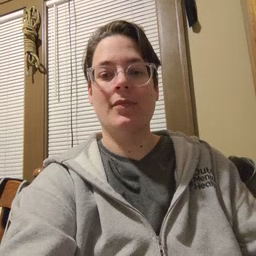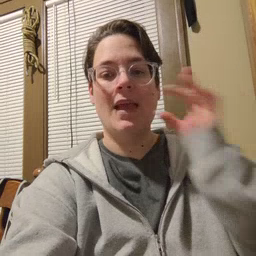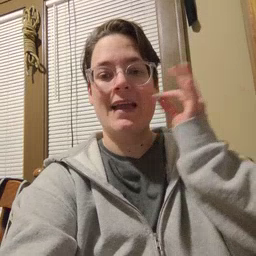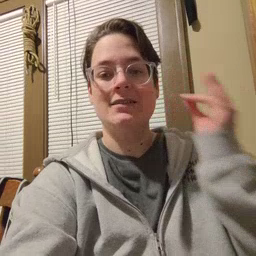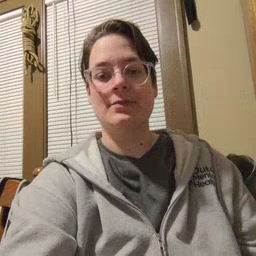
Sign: cat